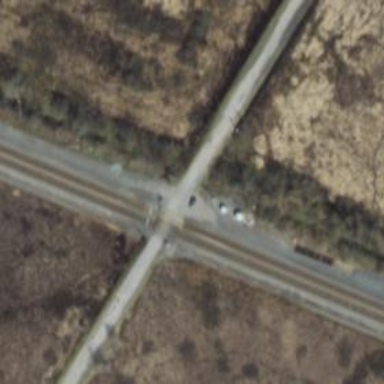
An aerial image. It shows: Level crossing with both lights and saltire in place.